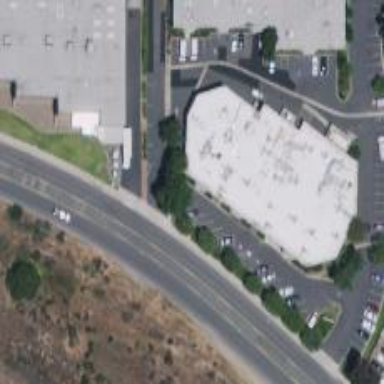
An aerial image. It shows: Industrial building.